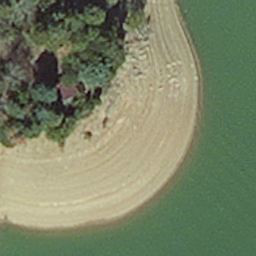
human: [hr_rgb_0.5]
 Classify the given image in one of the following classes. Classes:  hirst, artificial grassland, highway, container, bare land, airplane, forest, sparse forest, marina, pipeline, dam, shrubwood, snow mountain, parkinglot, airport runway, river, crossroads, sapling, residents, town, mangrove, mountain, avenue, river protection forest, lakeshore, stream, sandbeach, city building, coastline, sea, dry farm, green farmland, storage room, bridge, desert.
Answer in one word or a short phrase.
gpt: hirst